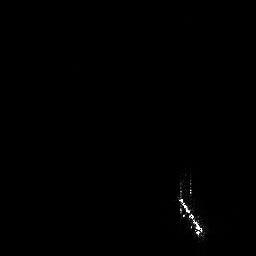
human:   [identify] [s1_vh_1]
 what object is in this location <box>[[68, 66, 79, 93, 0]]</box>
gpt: <ref>1 large ship at the bottom right</ref>